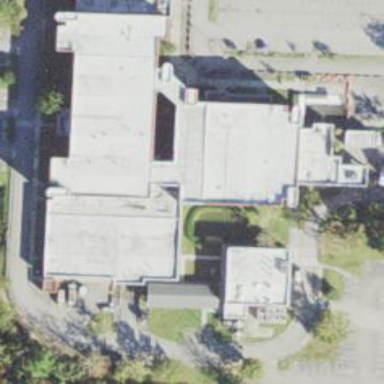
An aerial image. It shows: Clinic.